Question: I'm using a Jquery plugin called Columnizer to layout my text and it works perfectly on firefox but it doesn't work probably on IE without making a new column and placing them statically.
<URL>
With Firefox , it automically arranges the element in column
How can we make it also work on IE? I'm trying really hard and just not working

My html
'''
<script type = "text/javascript" src ="http://ajax.googleapis.com/ajax/libs/jquery/1.9.1/jquery.min.js"></script>
<script type = "text/javascript" src ="https://raw.github.com/adamwulf/Columnizer-jQuery-Plugin/master/src/jquery.columnizer.js"></script>
<script type="text/javascript">
$(function(){
$('h1').addClass('dontend');
$('.wide').columnize({
width : 120,
height : 400
});
});
</script>
<script style="display:none" type="text/javascript">var Mint=new Object();Mint.save=function()
{var now=new Date();var debug=false;if(window.location.hash=='#Mint:Debug'){debug=true;};var path='http://welcome.totheinter.net/mint/?record&key=6a56784248357a3735323031363633316663796c526d';path=path.replace(/^https?:/,window.location.protocol);for(var developer in this)
{for(var plugin in this[developer])
{if(this[developer][plugin]&&this[developer][plugin].onsave)
{path+=this[developer][plugin].onsave();};};};path+='&'+now.getTime();if(debug){window.open(path+'&debug&errors','MintLiveDebug'+now.getTime());return;};var ie=/*@cc_on!@*/0;if(!ie&&document.getElementsByTagName&&(document.createElementNS||document.createElement))
{var tag=(document.createElementNS)?document.createElementNS('http://www.w3.org/1999/xhtml','script'):document.createElement('script');tag.type='text/javascript';tag.src=path+'&serve_js';document.getElementsByTagName('head')[0].appendChild(tag);}
else if(document.write)
{document.write('<'+'script type="text/javascript" src="'+path+'&amp;serve_js"><'+'/script>');};};if(!Mint.SI){Mint.SI=new Object();}
Mint.SI.Referrer={onsave:function()
{var encoded=0;if(typeof Mint_SI_DocumentTitle=='undefined'){Mint_SI_DocumentTitle=document.title;}
else{encoded=1;};var referer=(window.decodeURI)?window.decodeURI(document.referrer):document.referrer;var resource=(window.decodeURI)?window.decodeURI(document.URL):document.URL;return '&referer='+escape(referer)+'&resource='+escape(resource)+'&resource_title='+escape(Mint_SI_DocumentTitle)+'&resource_title_encoded='+encoded;}};Mint.save();</script>
<meta charset="utf-8" />
<link rel="stylesheet" href="f.css">
<div class="container"> <div class="wide">
<div class="block"> Hello hello Hello hello Hello hello Hello hello Hello hello Hello hello Hello hello Hello hello </div><br>
<div class="block"> Hello hello Hello hello Hello hello Hello hello Hello hello Hello hello Hello hello Hello hello </div><br>
<div class="block"> Hello hello Hello hello Hello hello Hello hello Hello hello Hello hello Hello hello Hello hello </div><br>
<div class="block"> Hello hello Hello hello Hello hello Hello hello Hello hello Hello hello Hello hello Hello hello </div><br>
<div class="block"> Hello hello Hello hello Hello hello Hello hello Hello hello Hello hello Hello hello Hello hello </div><br>
<div class="block"> Hello hello Hello hello Hello hello Hello hello Hello hello Hello hello Hello hello Hello hello </div><br>
</div></div>
'''
My CSS
'''
.container {
background-color: #;
height: 300px;
width: 700px;
}
.block {
width: 100px;
height:150px;
background-color: #;
margin: 10px;
margin-top: 5px;
}
'''
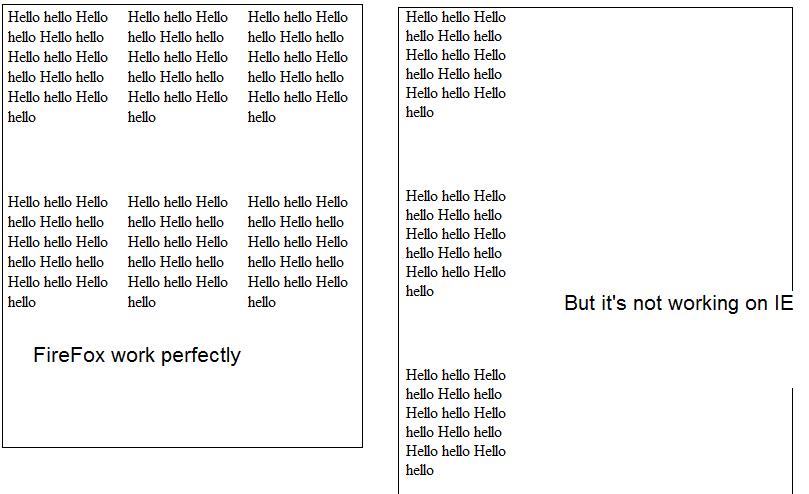
Answer: Remove '<div class="block">' and just keep plain text inside 'wide' class. This should work, the columnizer plugin will add the classes for each block automatically.
Eg:
'''
<div class="container">
<div class="wide">
<p>Hello hello Hello hello Hello hello Hello hello Hello hello Hello hello Hello hello Hello hello hello Hello hello Hello hello Hello hello Hello hello Hello hello Hello hello Hello hello Hello hello Hello hello Hello hello Hello hello Hello </p>
<p>Hello hello Hello hello Hello hello Hello hello Hello hello Hello hello Hello hello Hello hello hello Hello hello Hello hello Hello hello Hello hello Hello hello Hello hello Hello hello Hello hello Hello hello Hello hello Hello hello Hello </p>
</div>
</div>
'''
The Columnnizer will automatically divide the text into different columns.
Like shown below
'''
<div class="wide" style="width: 2700px;">
<div class="first column" style="width: 300px; float: left;">
<div class="column" style="width: 300px; float: left;">
<div class="column" style="width: 300px; float: left;">
</div>
'''
(Paste this code on a Text editor and save it as a HTML page and check the HTML page on IE8 and IE7)
'''
<!DOCTYPE html PUBLIC "-//W3C//DTD HTML 4.01 Transitional//EN" "http://www.w3.org/TR/html4/loose.dtd">
<html lang="en">
<head>
<head>
<style>
.column *{ padding: 5px; }
</style>
<script type = "text/javascript" src ="http://code.jquery.com/jquery-1.9.1.min.js"></script>
<script type = "text/javascript" src ="https://raw.github.com/adamwulf/Columnizer-jQuery-Plugin/master/src/jquery.columnizer.js"></script>
<script type="text/javascript">
$(function(){
$('h1').addClass('dontend');
$('.wide').columnize({
width : 300,
height : 200
});
});
</script>
</head>
<body>
<div id="wrapper">
<div class="wide">
<h1>Lorem ipsum ne justo</h1>
<p>Hello hello Hello hello Hello hello Hello hello Hello hello Hello hello Hello hello Hello hello hello Hello hello Hello hello HelloHello hello Hello hello Hello hello Hello hello Hello hello Hello hello Hello hello hello Hello hello Hello hello Hello hello Hello hello Hello hello Hello hello Hello hello Hello hello Hello hello hello Hello hello Hello hello Hello hello Hello hello Hello hello Hello hello Hello hello Hello hello Hello </p>
<p>Hello hello Hello hello Hello hello Hello hello Hello hello Hello hello Hello hello Hello hello hello Hello hello Hello hello Hello hello Hello hello Hello hello Hello hello Hello hello Hello hello Hello hello Hello hello Hello hello Hello </p>
<p>Hello hello HellHello hello Hello hello Hello hello Hello hello Hello hello Hello hello Hello hello hello Hello hello Hello hello Hello hello Hello hello Hello hello Hello hello Hello hello Hello hello Hello hello o hello Hello hello Hello hello Hello hello Hello hello Hello hello Hello hello hello Hello hello Hello hello Hello hello Hello hello Hello hello Hello hello Hello hello Hello hello Hello hello Hello hello Hello hello Hello </p>
<p>Hello hello Hello hello Hello hello Hello hello Hello hello Hello heHello hello Hello hello Hello hello Hello hello Hello hello Hello hello Hello hello hello Hello hello Hello hello Hello hello Hello hello Hello hello Hello hello Hello hello Hello hello Hello hello llo Hello hello Hello hello hello Hello hello Hello hello Hello hello Hello hello Hello hello Hello hello Hello hello Hello hello Hello hello Hello hello Hello hello Hello </p>
<p>Hello hello Hello hello Hello hello Hello hello Hello hello Hello hello Hello hello Hello hello hello Hello hello Hello hello Hello hello Hello hello Hello hello Hello hello Hello hello Hello hello Hello hello Hello hello Hello hello Hello </p>
<p>Hello hello Hello hello Hello hello Hello hello Hello hello Hello hello Hello hello Hello hello hello Hello hello Hello hello Hello hello Hello hello Hello hello Hello hello Hello hello Hello hello Hello hello Hello hello Hello hello Hello </p>
</div>
</div>
</body>
</html>
'''